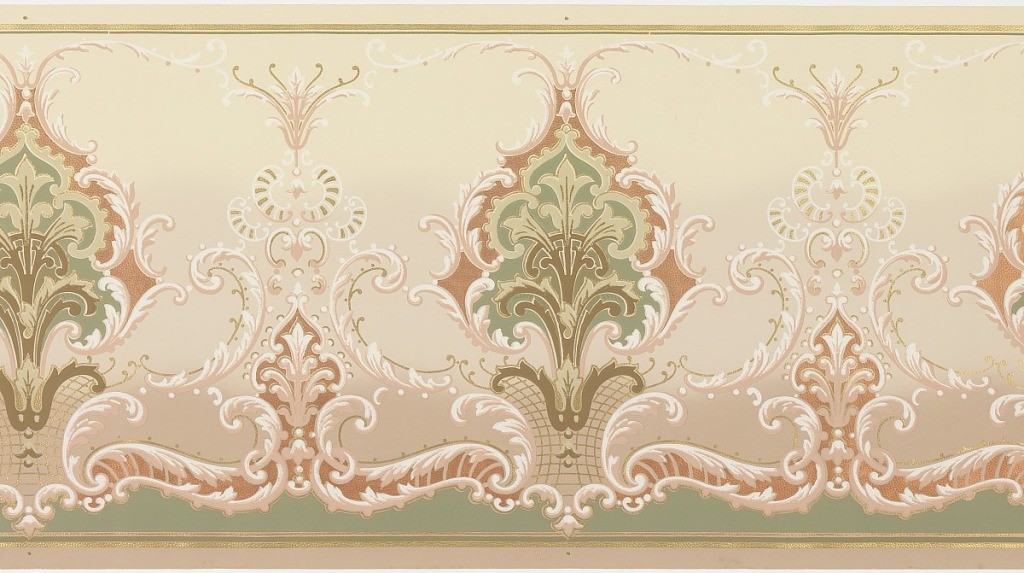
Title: Frieze
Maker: E.S.
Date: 1890–1910
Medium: Machine-printed
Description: Large-scale medallions, on lattice-like base, alternating with much smaller medallions. Acanthus scrolls connect the elements. Printed in green, brown, pink and white on taupe ground.